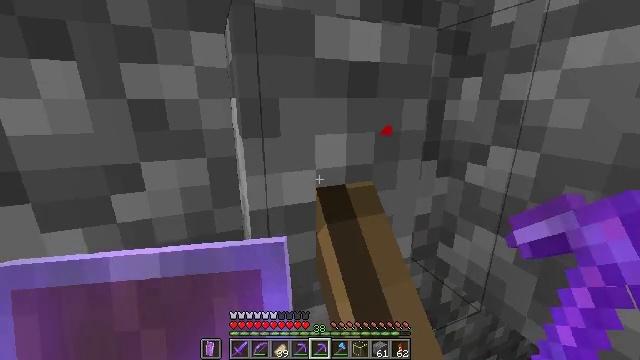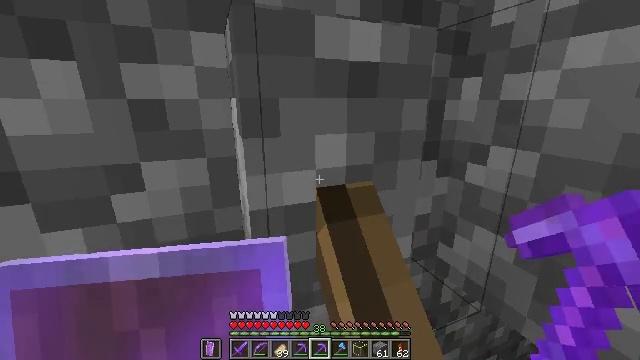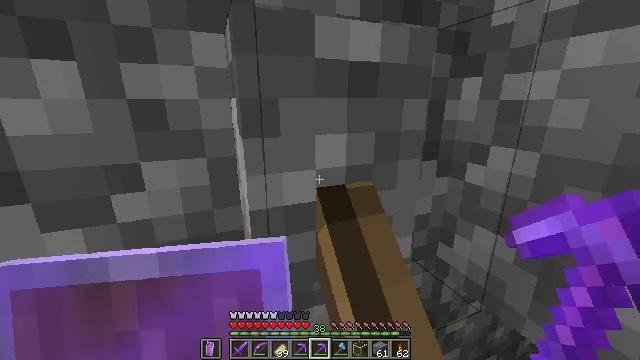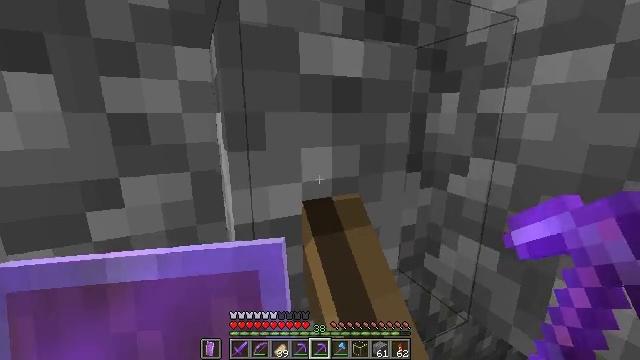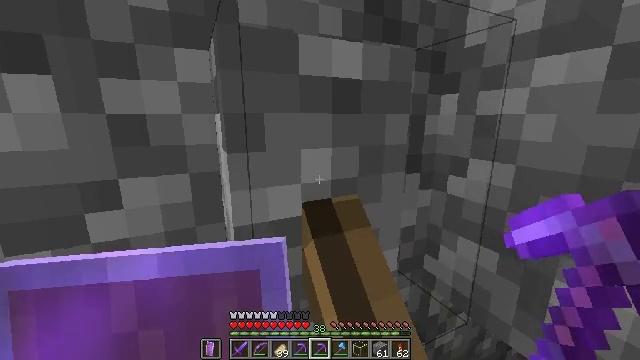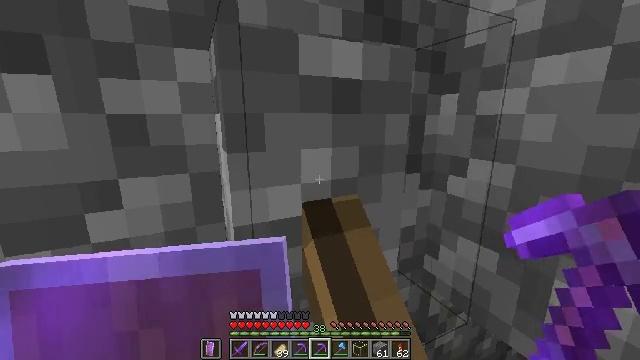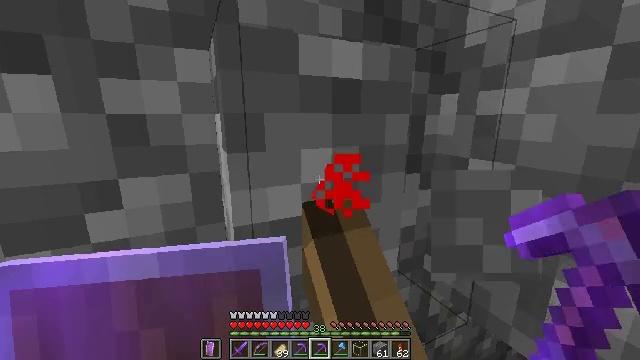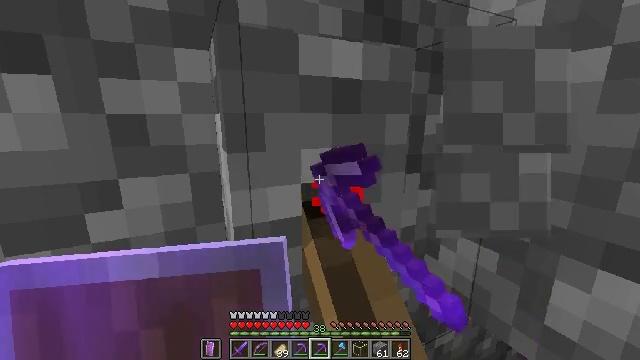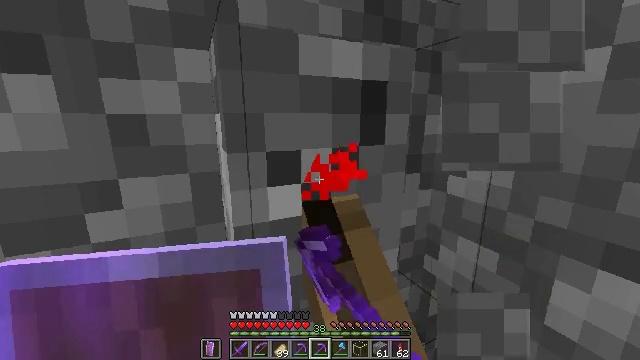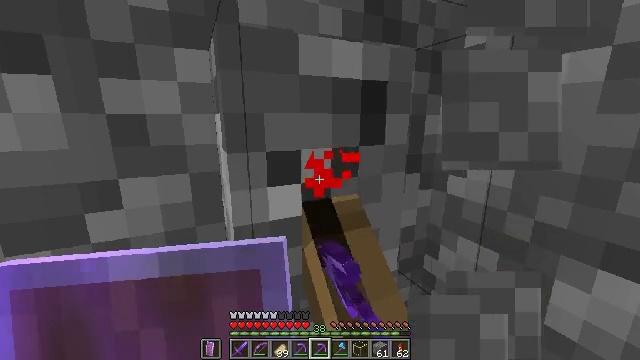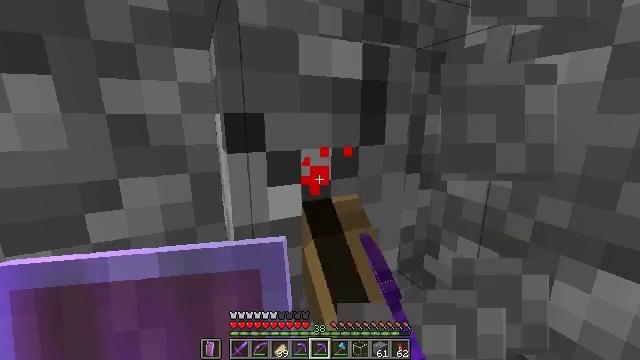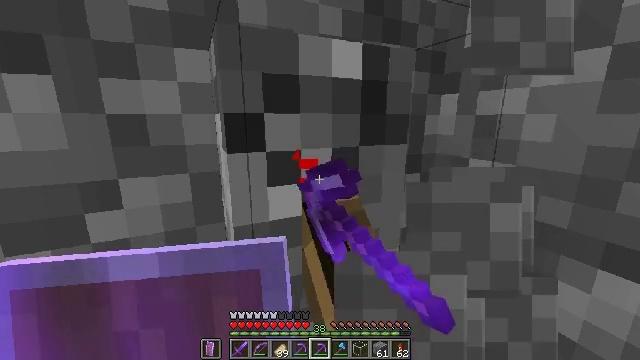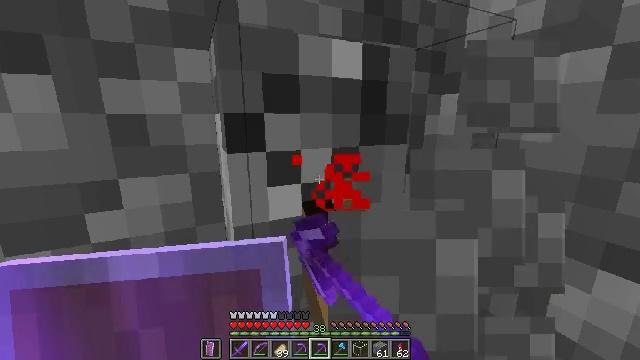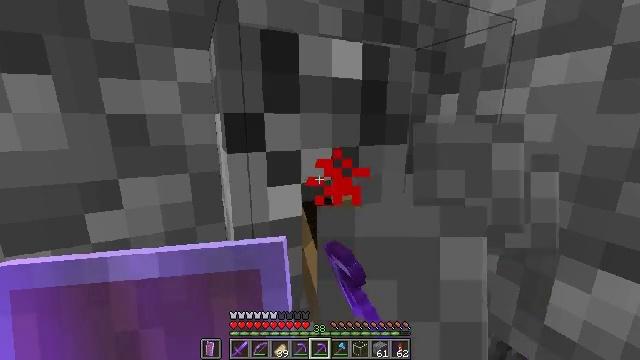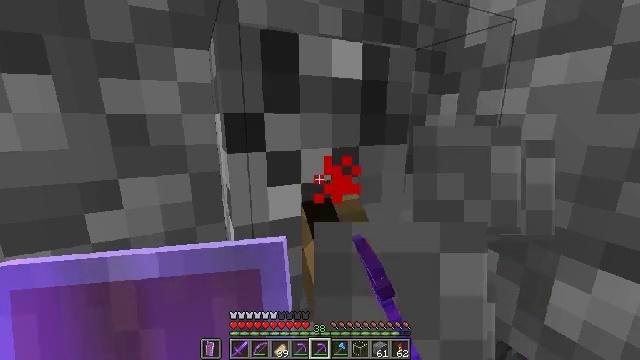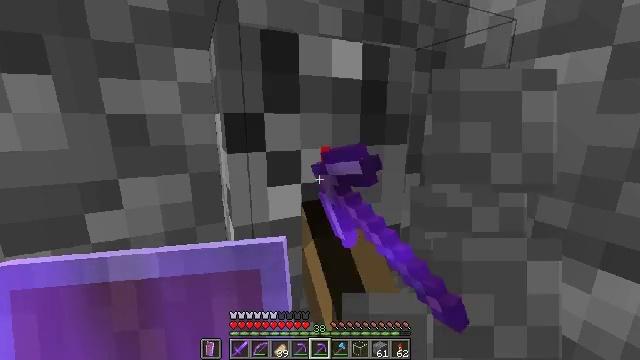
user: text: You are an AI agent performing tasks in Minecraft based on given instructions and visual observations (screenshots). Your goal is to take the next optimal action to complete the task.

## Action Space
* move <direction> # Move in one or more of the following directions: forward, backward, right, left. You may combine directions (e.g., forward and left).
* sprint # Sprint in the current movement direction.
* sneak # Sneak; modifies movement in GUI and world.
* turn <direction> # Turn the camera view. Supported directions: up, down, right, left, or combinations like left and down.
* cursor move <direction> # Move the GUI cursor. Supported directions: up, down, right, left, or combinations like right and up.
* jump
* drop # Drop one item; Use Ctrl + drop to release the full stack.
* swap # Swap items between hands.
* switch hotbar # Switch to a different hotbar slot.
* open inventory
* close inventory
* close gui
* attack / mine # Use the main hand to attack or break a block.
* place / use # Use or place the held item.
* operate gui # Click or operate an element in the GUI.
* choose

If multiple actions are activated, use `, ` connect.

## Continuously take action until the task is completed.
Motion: motion action
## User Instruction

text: Left-click on the lever to pick it up.
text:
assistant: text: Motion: no_op
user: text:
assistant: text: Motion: no_op
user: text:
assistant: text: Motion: turn right and up
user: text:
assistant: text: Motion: no_op
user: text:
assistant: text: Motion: no_op
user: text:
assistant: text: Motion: attack / mine
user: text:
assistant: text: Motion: attack / mine
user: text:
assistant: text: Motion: attack / mine
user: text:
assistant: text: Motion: attack / mine
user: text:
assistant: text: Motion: attack / mine
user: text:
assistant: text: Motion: attack / mine
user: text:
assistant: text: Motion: attack / mine
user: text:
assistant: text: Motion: attack / mine
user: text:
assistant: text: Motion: attack / mine
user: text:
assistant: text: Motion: attack / mine
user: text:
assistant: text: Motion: attack / mine
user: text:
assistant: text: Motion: attack / mine
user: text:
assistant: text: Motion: attack / mine
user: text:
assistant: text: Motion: attack / mine
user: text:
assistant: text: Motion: attack / mine
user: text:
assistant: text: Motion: attack / mine
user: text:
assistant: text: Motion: attack / mine
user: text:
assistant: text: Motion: attack / mine
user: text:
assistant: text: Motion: attack / mine
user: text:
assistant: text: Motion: no_op